Field crop: maize
Growth stage: 2
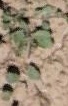
Species: convolvulus